Interaction volume radius: 5 \u00c5
Interaction volume height: 35 \u00c5
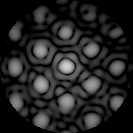
Disorder parameter: 0.3026